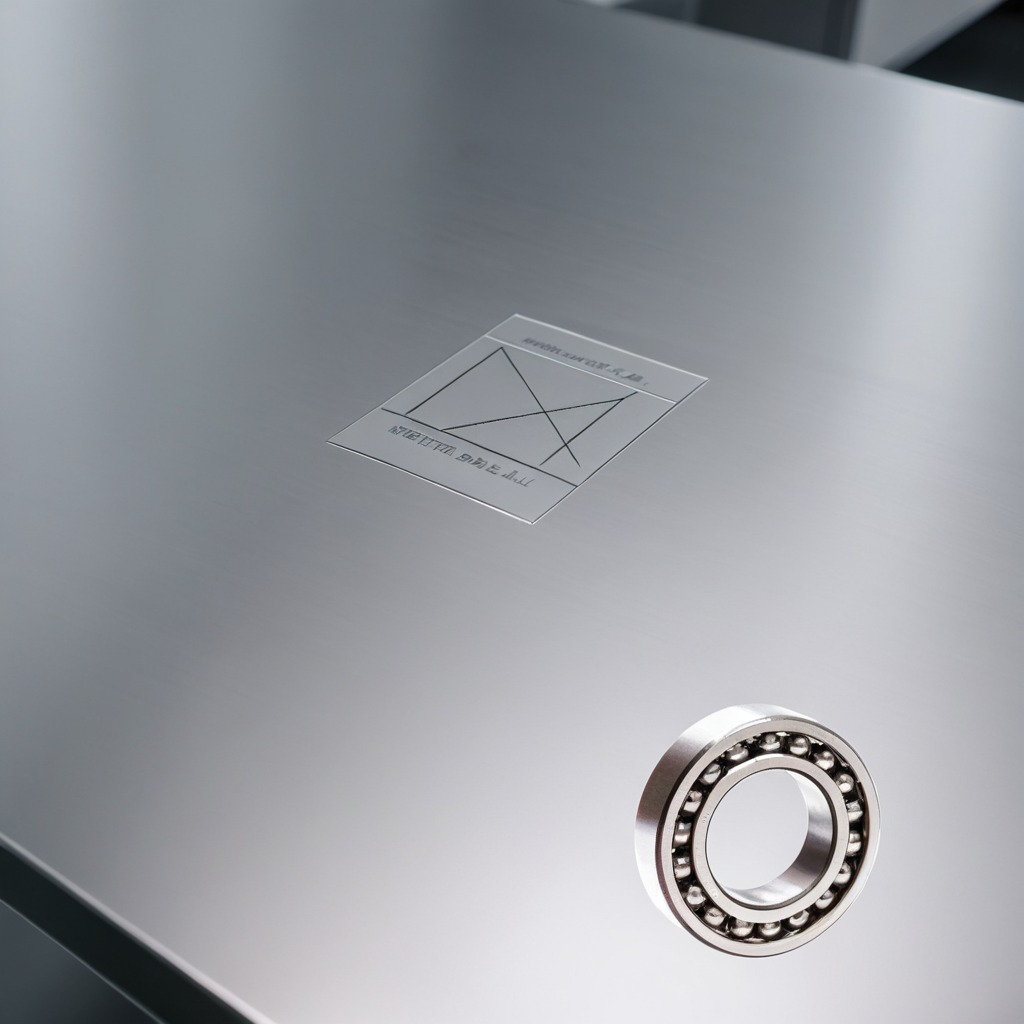
A metal ball bearing is lying on a stainless steel table in a high-end prototyping lab.